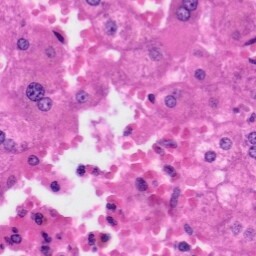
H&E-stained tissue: Liver